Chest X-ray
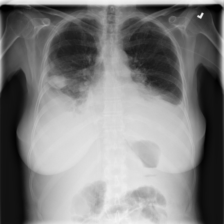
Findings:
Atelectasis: positive
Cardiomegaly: negative
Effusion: positive
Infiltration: negative
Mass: negative
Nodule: negative
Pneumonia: negative
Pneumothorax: negative
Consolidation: negative
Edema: negative
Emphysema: negative
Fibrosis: negative
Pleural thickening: negative
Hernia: negative